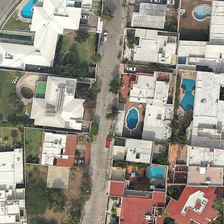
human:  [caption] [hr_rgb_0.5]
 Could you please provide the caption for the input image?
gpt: some buildings with swimming pools and green trees are in a resort .

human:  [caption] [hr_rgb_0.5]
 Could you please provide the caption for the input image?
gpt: some buildings with swimming pools and green trees are in a resort .

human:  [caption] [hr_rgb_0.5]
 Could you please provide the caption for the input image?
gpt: some buildings with swimming pools and green trees are in a resort .

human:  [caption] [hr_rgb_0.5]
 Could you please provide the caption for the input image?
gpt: some buildings with swimming pools and green trees are in a resort .

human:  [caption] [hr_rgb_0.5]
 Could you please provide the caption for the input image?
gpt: some buildings with swimming pools and green trees are in a resort .